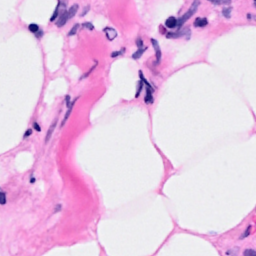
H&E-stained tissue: Breast